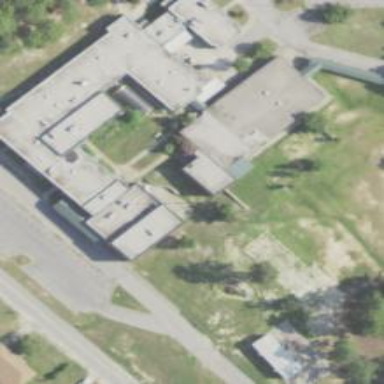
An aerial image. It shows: School building.